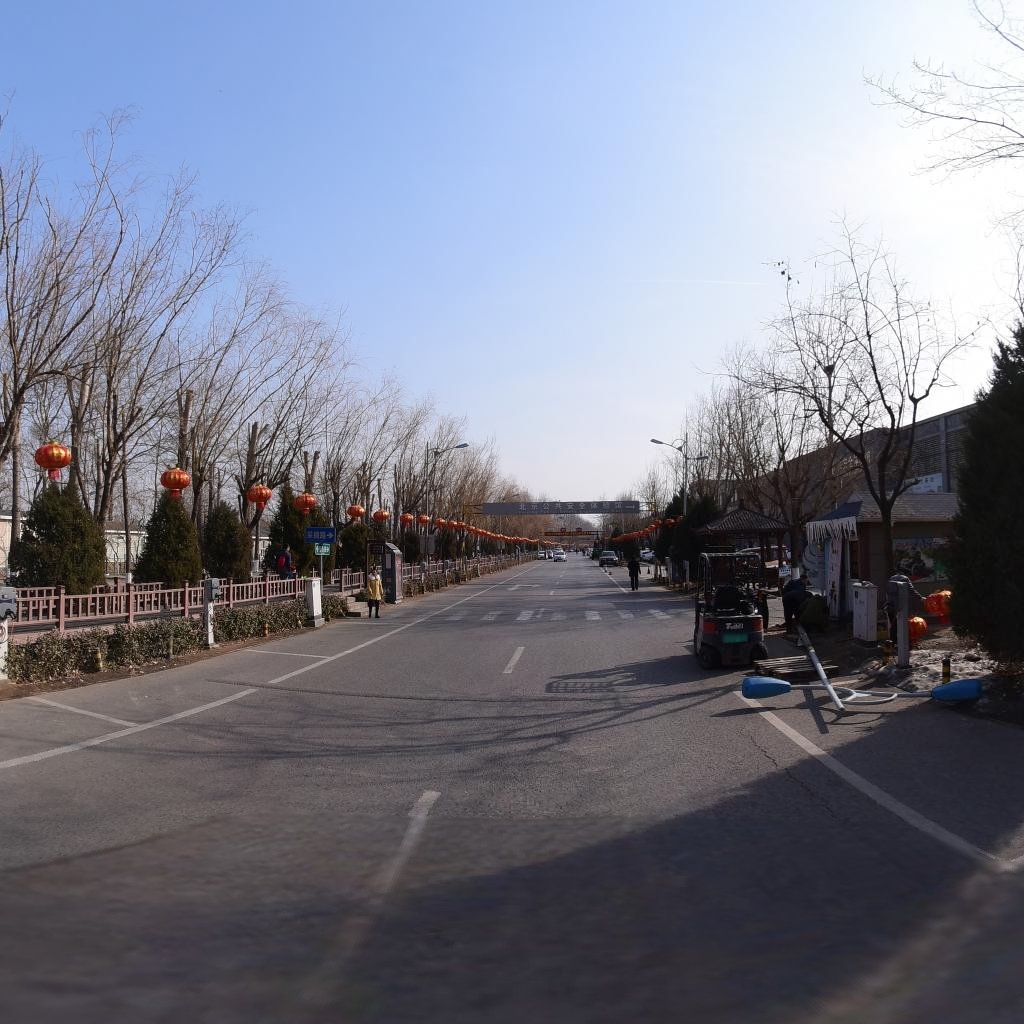
Region: Chaoyang
Road damage annotations: longitudinal crack